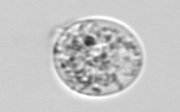
Label: Amoeba